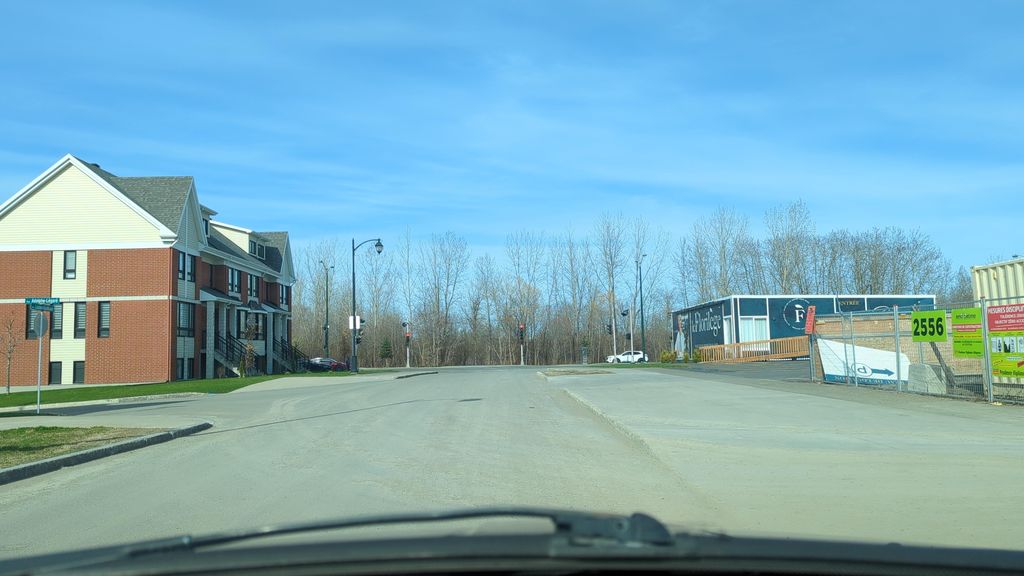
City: quebec_city